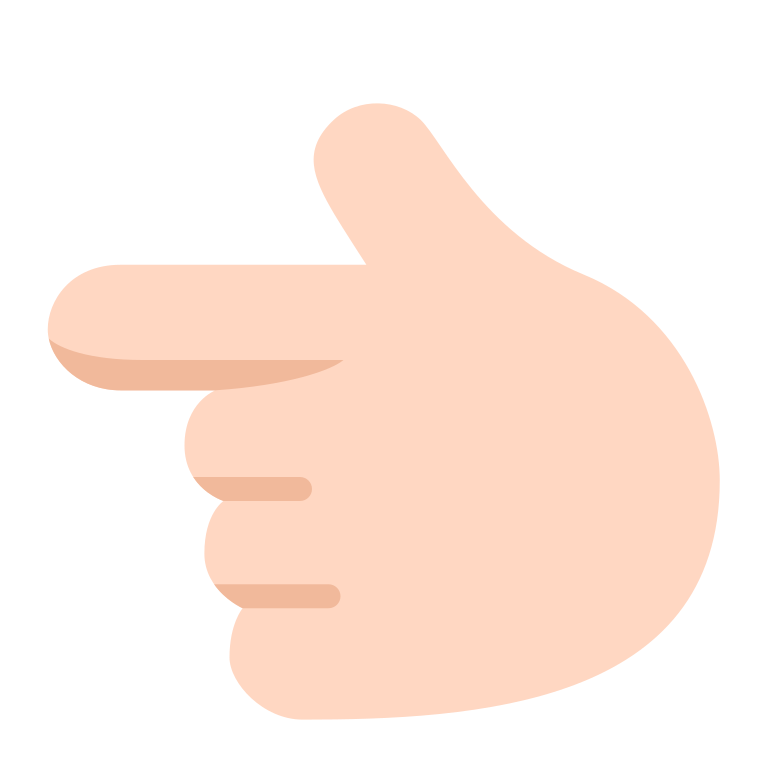
backhand index pointing left flat light